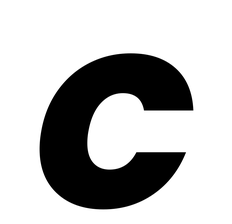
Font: Poppins-BoldItalic